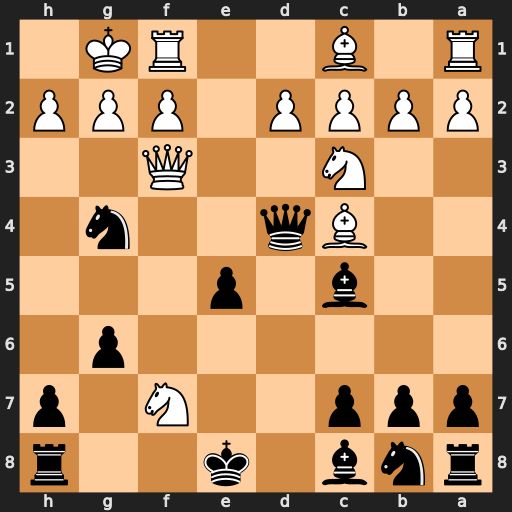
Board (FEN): rnb1k2r/ppp2N1p/6p1/2b1p3/2Bq2n1/2N2Q2/PPPP1PPP/R1B2RK1
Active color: b
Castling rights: kq
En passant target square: -
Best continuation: Qxc4 Nxh8 Qxf1+ Kxf1 Nxh2+